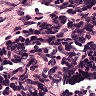
Metastatic tissue present: no